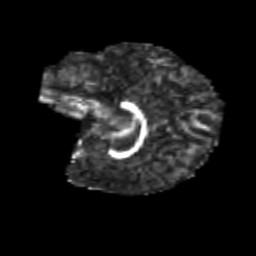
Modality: FA
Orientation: sagittal
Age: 7
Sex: female
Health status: healthy